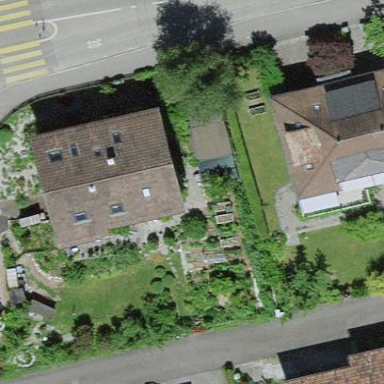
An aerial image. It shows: Residential building.